Field crop: maize
Growth stage: 2
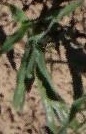
Species: maize